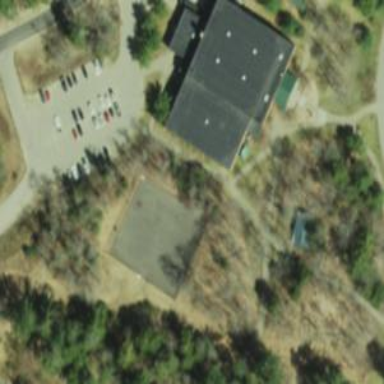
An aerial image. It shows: Sports center building.